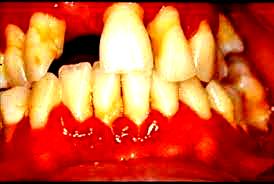
Condition: Gingivitis